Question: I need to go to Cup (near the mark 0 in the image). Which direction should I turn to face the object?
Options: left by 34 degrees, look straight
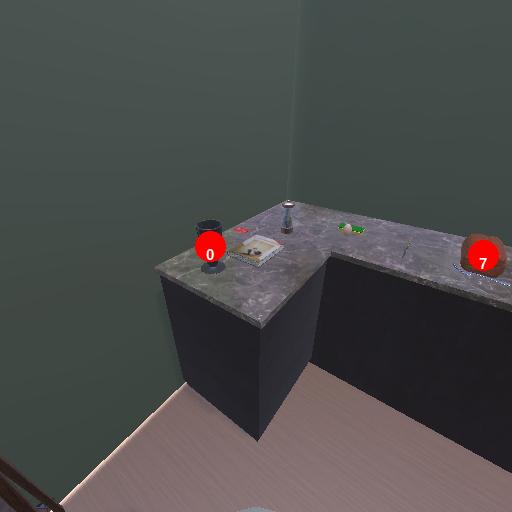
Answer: left by 34 degrees